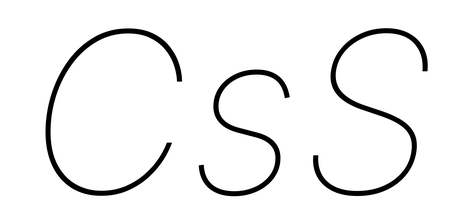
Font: Inter-Italic_Thin_Italic